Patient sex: M
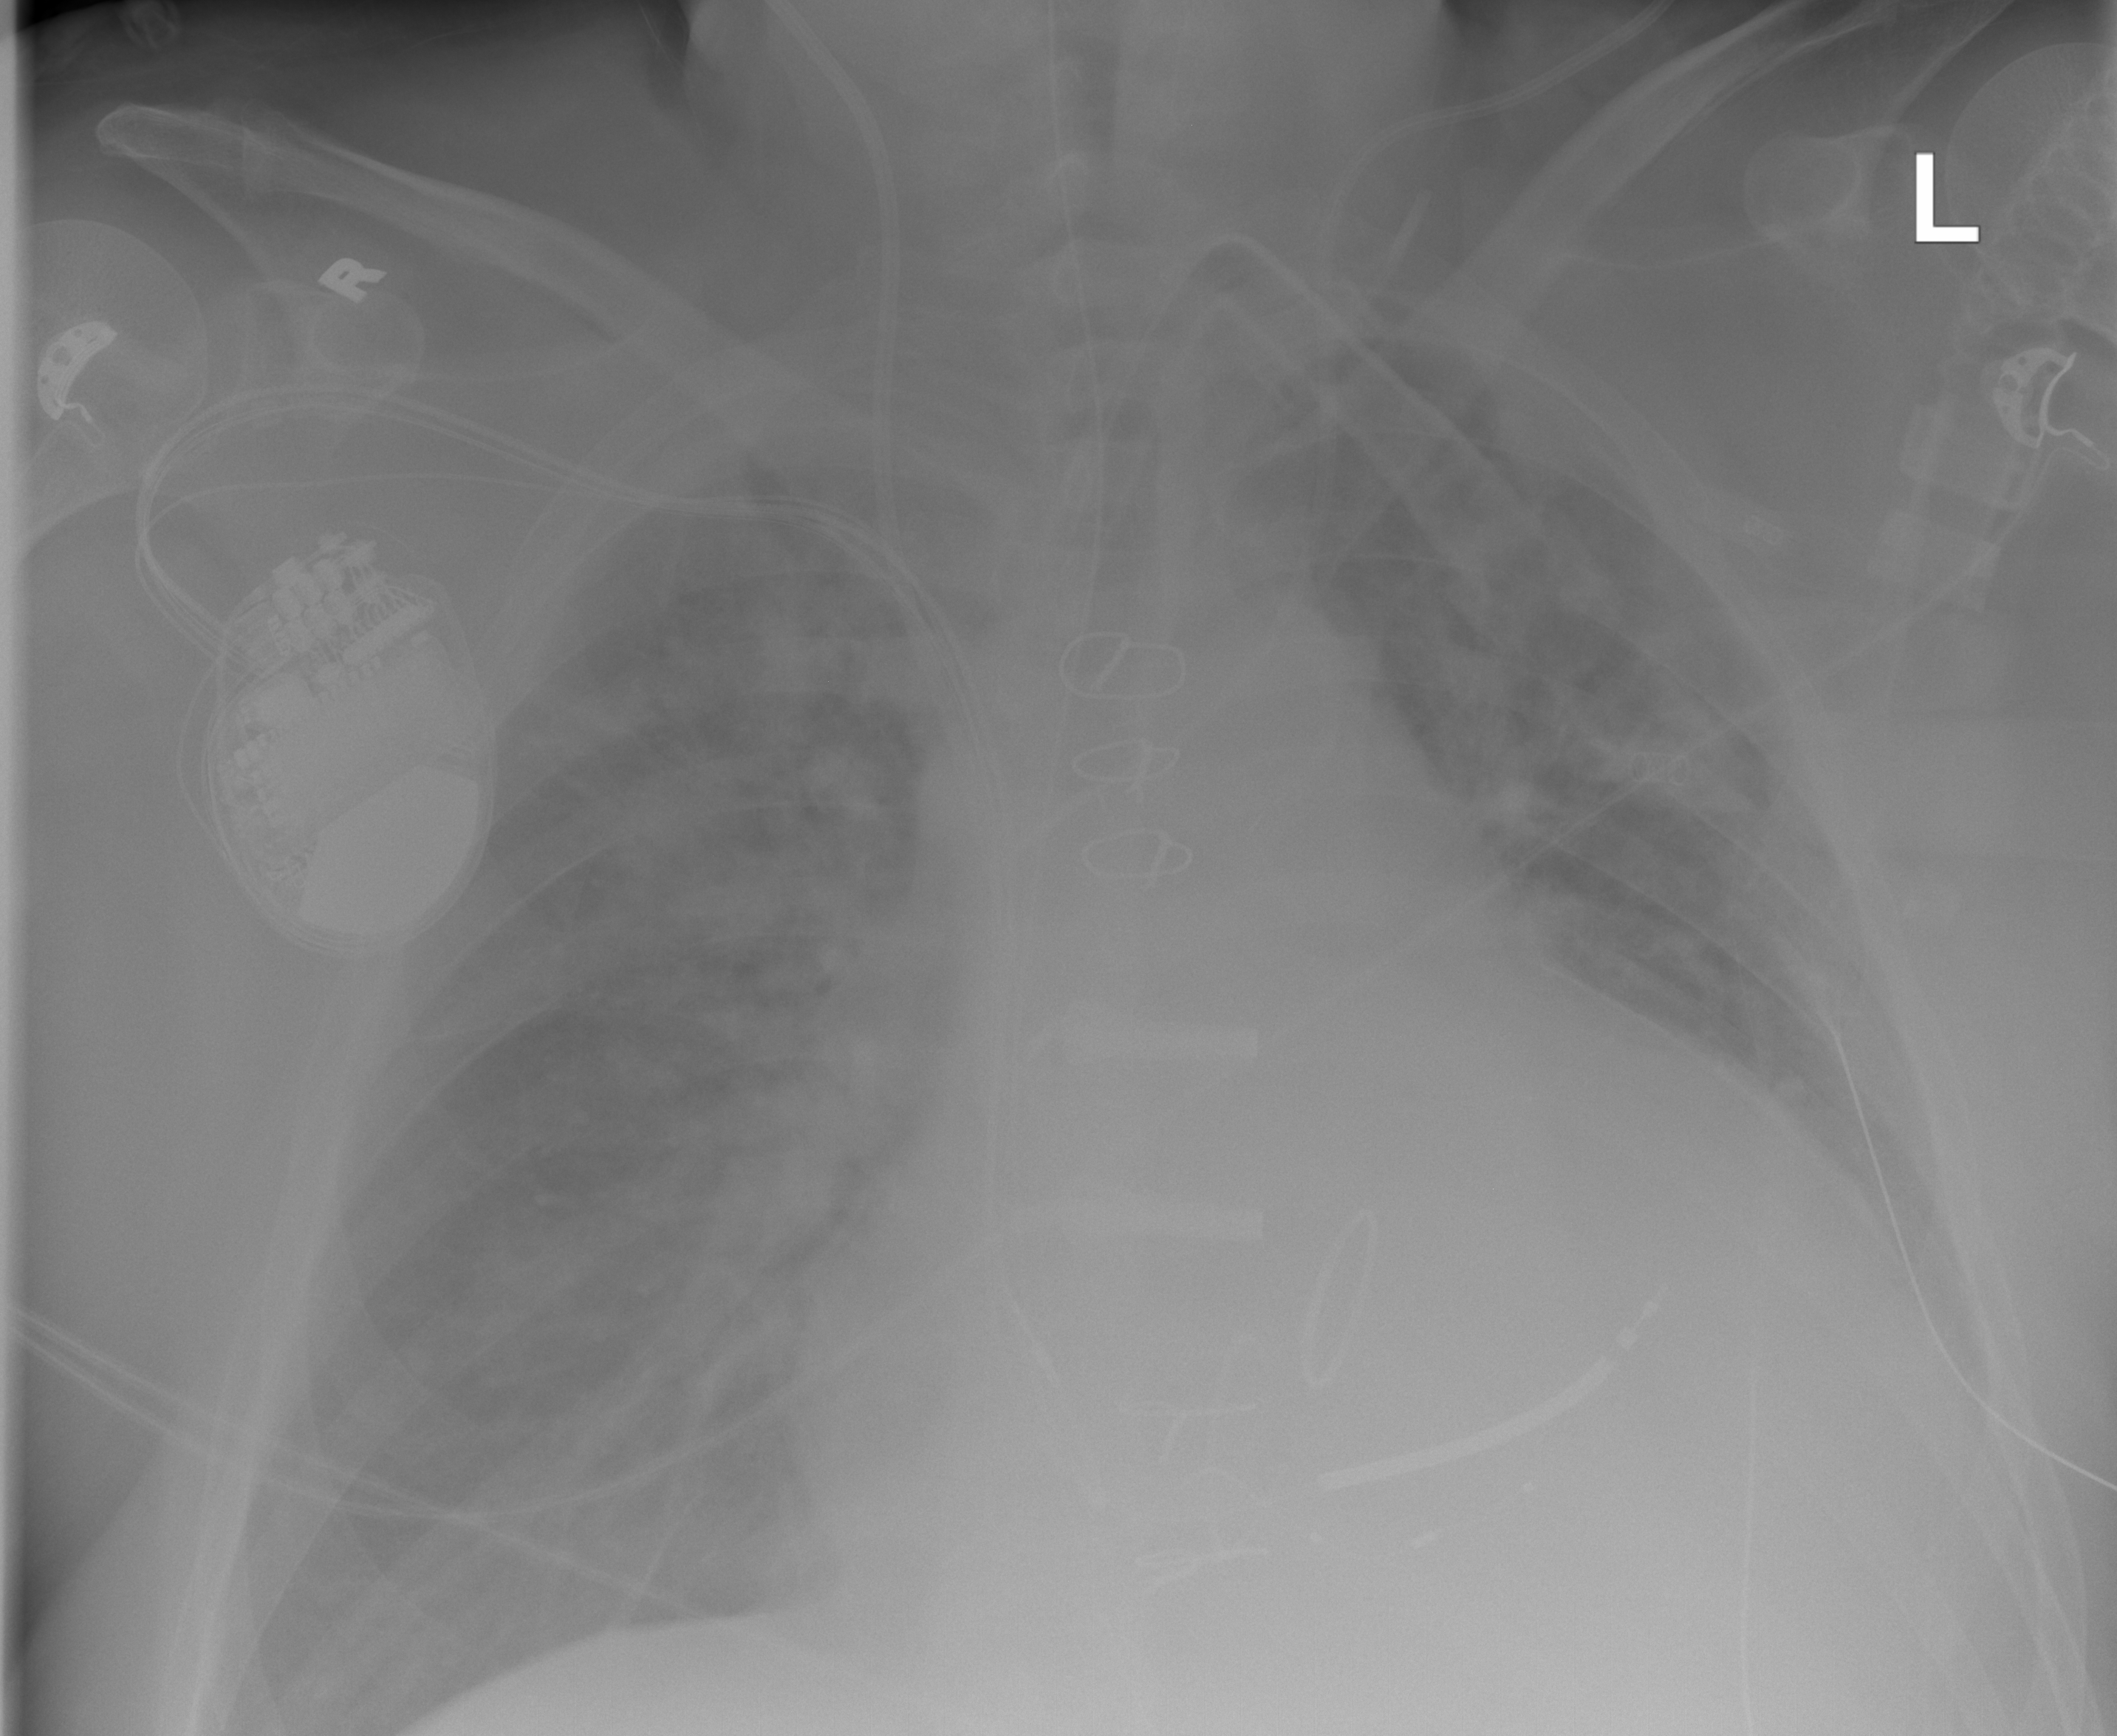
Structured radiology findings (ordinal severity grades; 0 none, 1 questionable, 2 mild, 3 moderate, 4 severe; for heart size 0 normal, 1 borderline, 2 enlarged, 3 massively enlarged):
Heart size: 2
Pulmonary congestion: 2
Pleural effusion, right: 2
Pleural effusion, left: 2
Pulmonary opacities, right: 0
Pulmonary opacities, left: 0
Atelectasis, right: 2
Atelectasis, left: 2